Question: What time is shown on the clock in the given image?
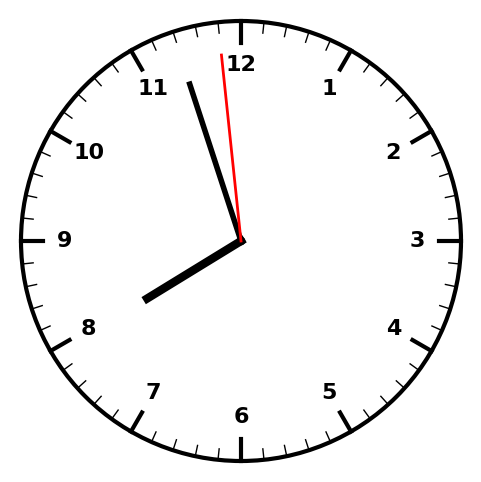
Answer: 07:56:59